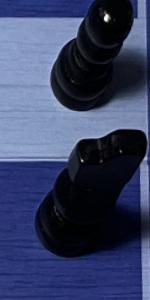
Label: Knight_Black